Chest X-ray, AP view. Patient: 67 years old, sex F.
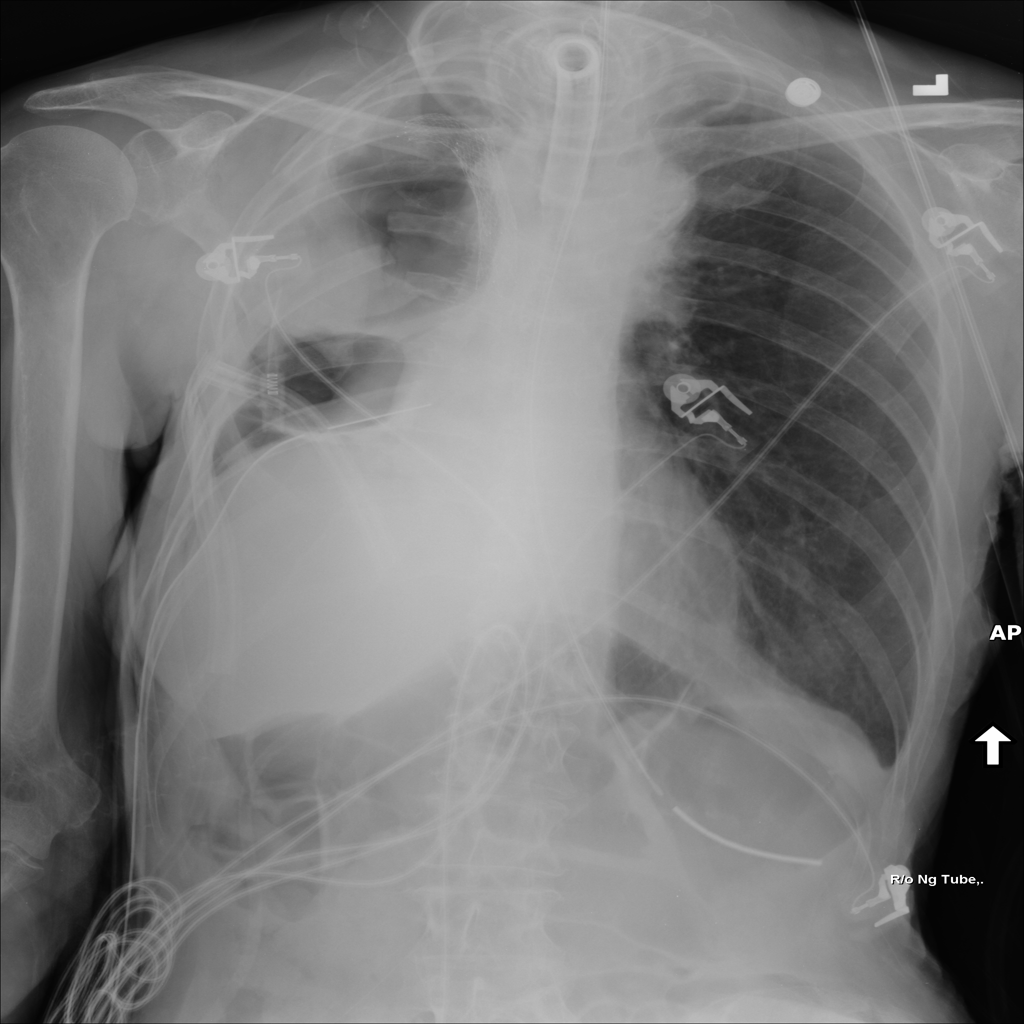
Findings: No Finding